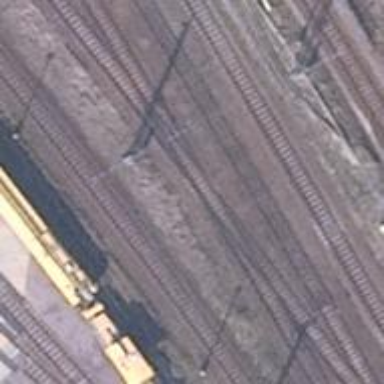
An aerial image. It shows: Railway track with contact line for electrification.